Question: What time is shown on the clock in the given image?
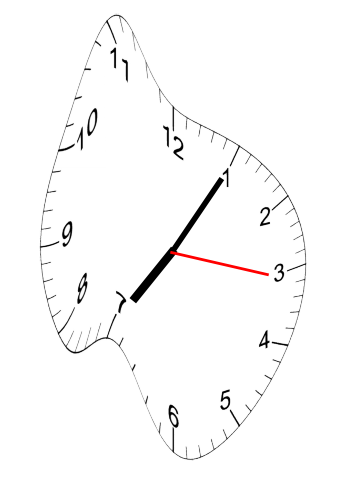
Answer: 07:05:16